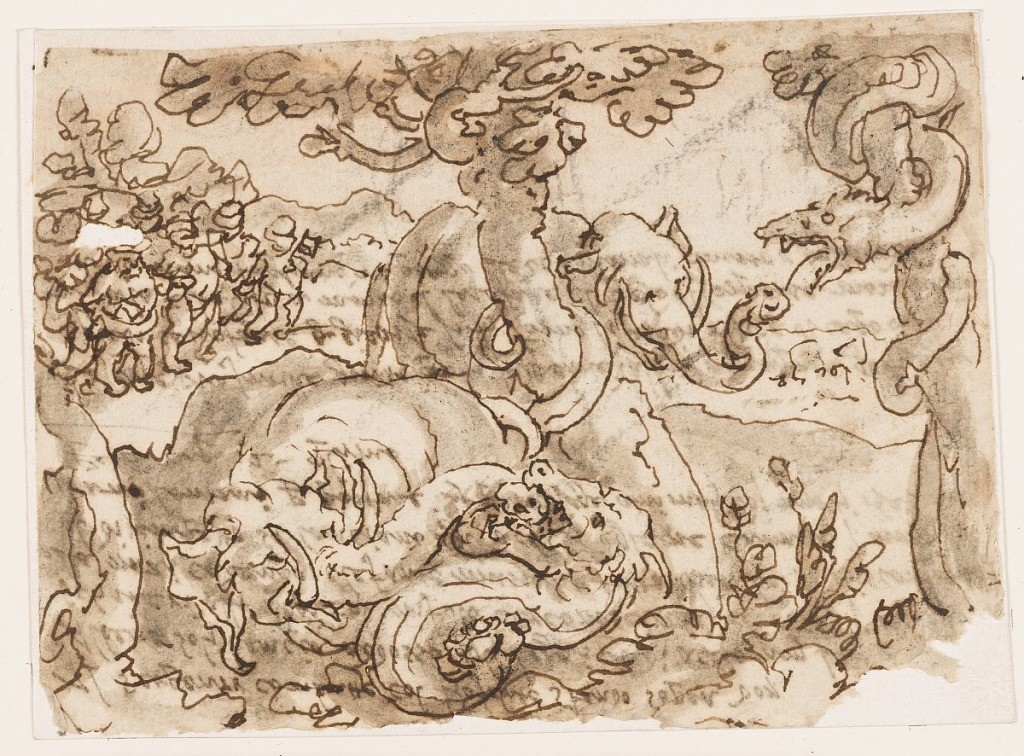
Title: Fight between Elephants and Snakes
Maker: Jan van der Straet, called Stradanus, Flemish, 1523–1605
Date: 1596 or before
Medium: Recto: pen and brown ink, brush and black wash over black chalk on laid paper Verso: pen and brown ink on laid paper
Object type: Drawing
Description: Recto: Landscape with an elephant wrestling with a serpent in the foreground. The serpent grasps the trunk of the elephant between its jaws. At right, another serpent, coiled about a tree, threatens an elephant standing behind a tree at center.
Verso: Italian inscription relating to the recto.